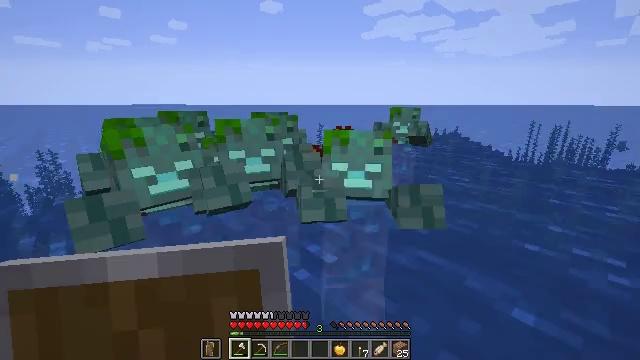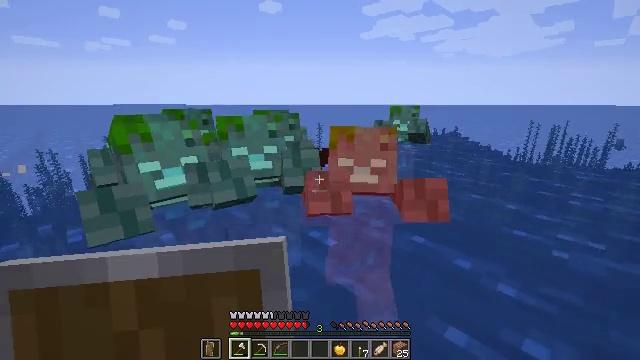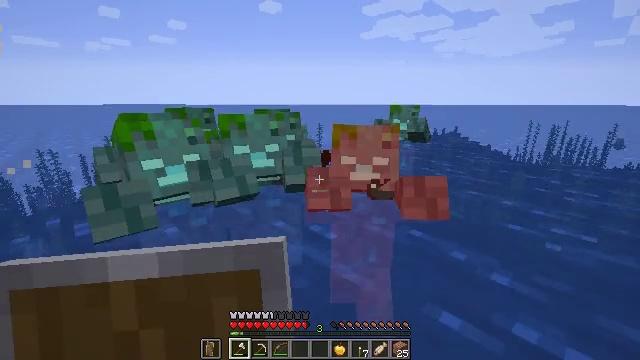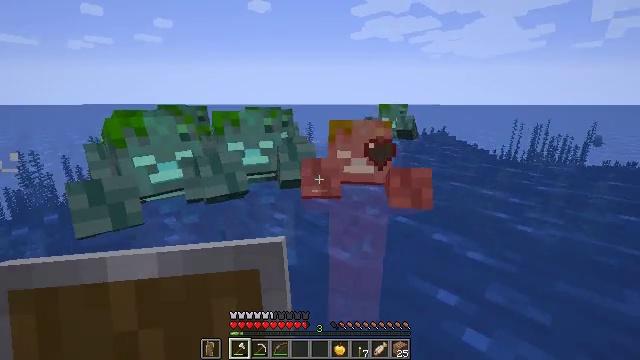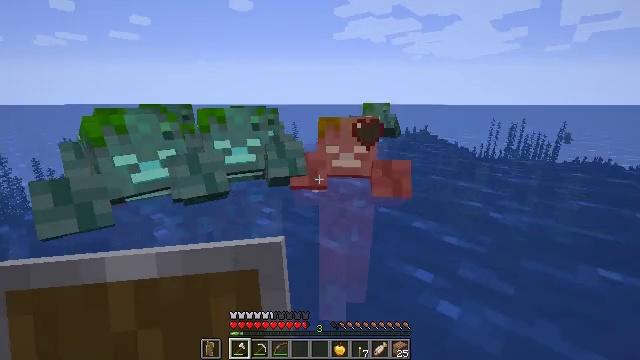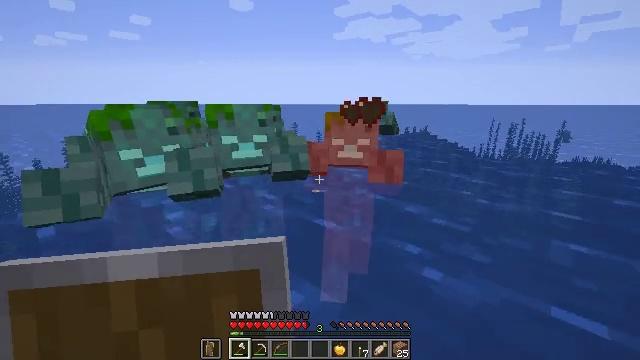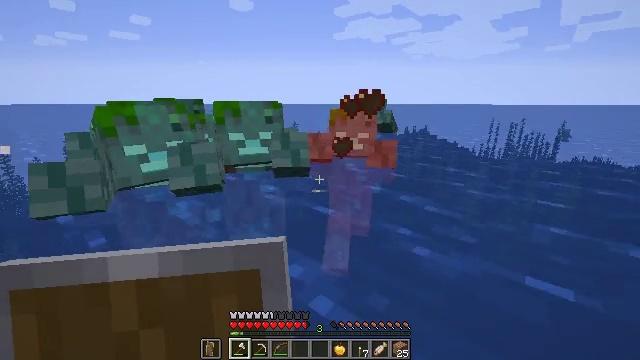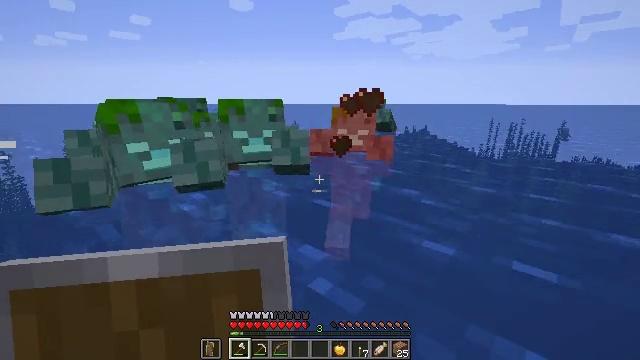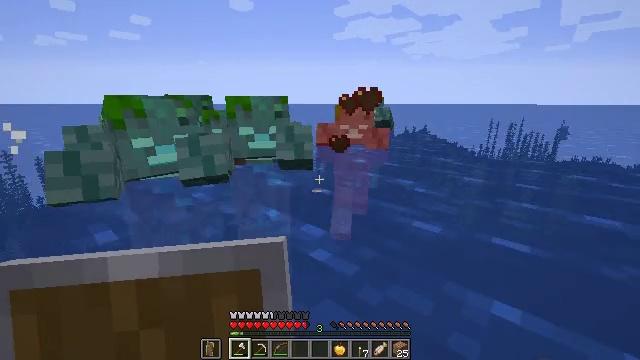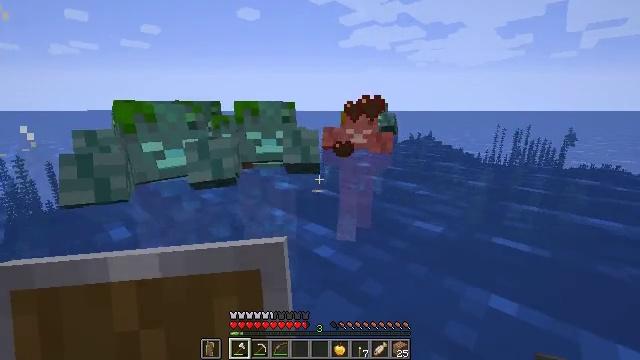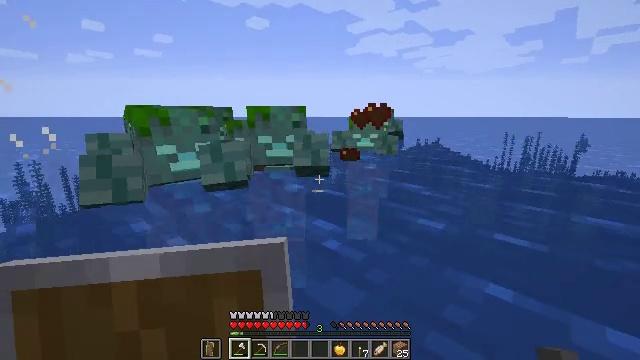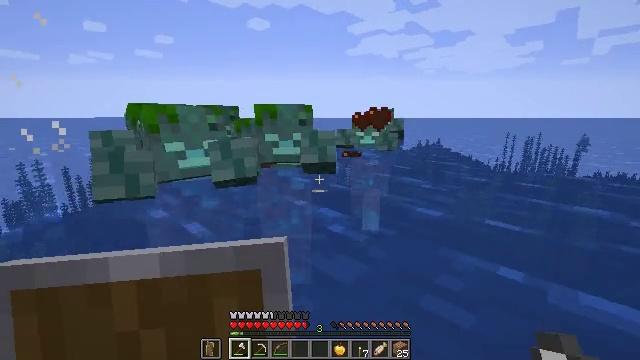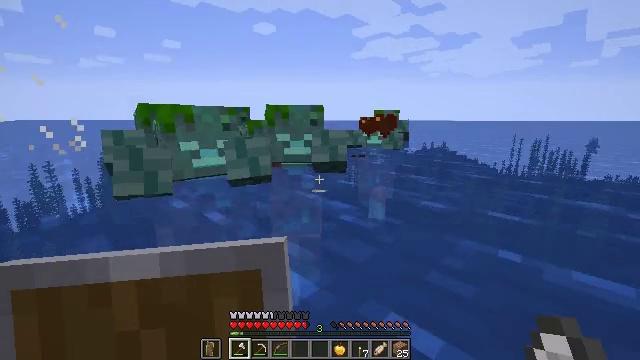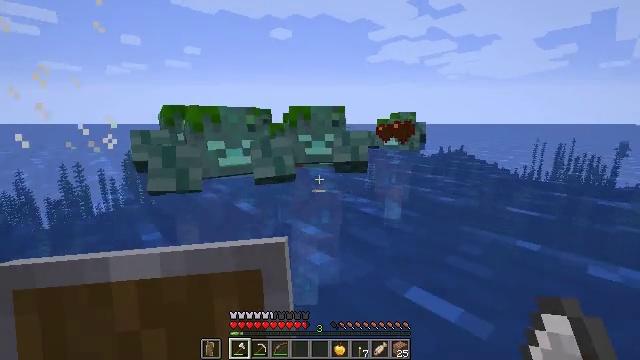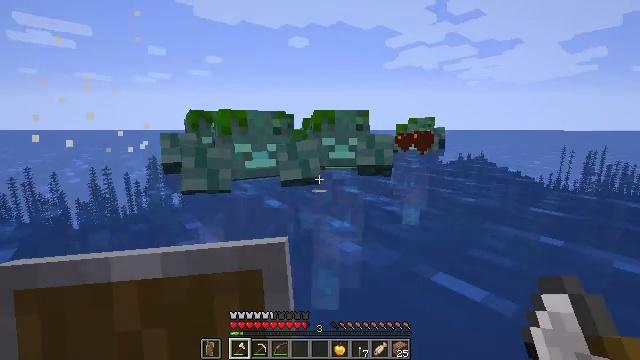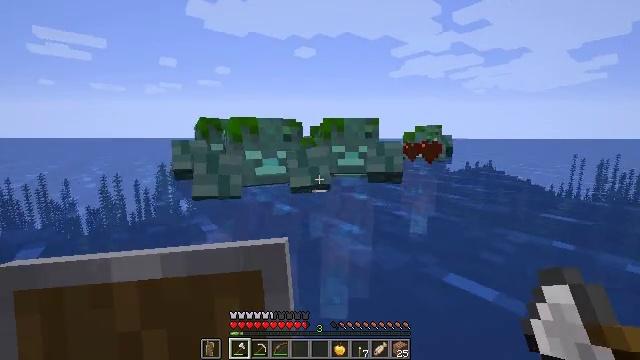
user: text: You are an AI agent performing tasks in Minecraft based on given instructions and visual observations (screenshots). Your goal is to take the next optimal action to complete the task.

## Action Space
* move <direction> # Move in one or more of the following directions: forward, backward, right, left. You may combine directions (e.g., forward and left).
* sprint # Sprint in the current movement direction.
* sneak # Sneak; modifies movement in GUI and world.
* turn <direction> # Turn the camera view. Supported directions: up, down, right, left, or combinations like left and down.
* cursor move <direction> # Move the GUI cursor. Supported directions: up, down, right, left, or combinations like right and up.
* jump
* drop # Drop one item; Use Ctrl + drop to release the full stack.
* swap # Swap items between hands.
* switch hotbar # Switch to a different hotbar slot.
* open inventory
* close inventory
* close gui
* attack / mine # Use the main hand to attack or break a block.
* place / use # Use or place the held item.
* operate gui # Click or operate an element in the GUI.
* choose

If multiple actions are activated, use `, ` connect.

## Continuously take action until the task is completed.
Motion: motion action
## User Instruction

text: Hunt the drowned.
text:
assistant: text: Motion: move back
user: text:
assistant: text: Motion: move back
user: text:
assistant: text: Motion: move back, turn right
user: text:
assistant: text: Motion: move back, turn right
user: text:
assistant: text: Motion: move back
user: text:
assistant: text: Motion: move back
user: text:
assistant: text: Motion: move back
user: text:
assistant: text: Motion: move back
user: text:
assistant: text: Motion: move back, turn left and up
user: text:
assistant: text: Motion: move back and move left, turn left and up
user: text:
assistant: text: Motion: move back and move left
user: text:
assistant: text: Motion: move back and move left, turn left
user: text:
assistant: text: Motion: move back and move left, turn left
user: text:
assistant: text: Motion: move back and move left, turn left and up
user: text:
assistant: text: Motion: move back, turn left and up
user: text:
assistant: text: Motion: move back
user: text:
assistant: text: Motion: move back, turn up
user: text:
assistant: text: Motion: move back
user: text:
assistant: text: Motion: move back
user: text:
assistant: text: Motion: no_op
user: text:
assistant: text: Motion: move forward
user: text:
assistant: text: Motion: move forward, turn left
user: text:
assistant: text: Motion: move forward, turn left
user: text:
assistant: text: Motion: move forward, attack / mine
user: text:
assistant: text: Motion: attack / mine
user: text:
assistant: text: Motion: move back, attack / mine
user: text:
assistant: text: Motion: move back, turn right
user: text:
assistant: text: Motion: move back
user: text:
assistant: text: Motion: no_op